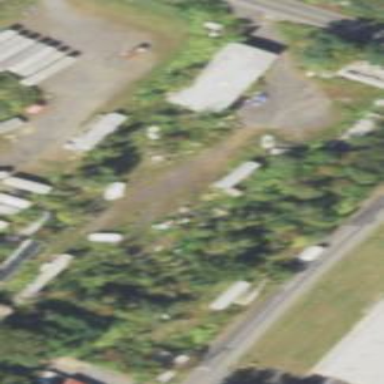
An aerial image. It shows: Industrial area designated as auto wrecker yard.